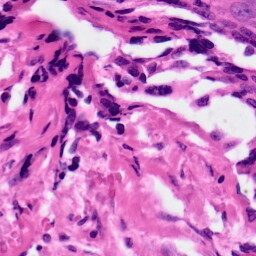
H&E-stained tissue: Ovarian